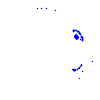
Particle: electron